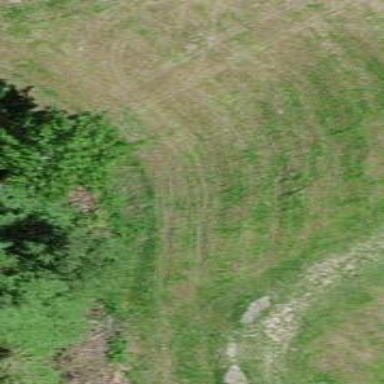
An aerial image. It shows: Grass path.